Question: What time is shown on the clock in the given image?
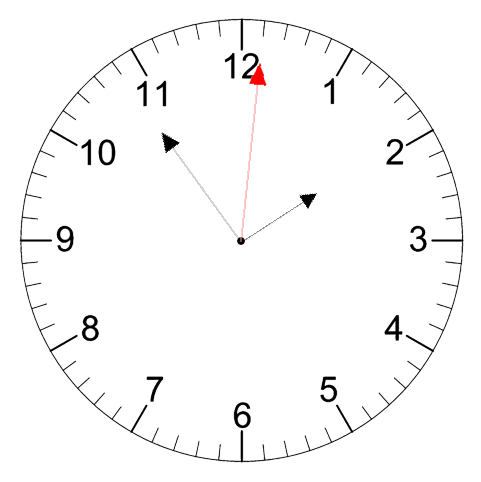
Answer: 01:54:01